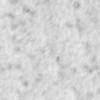
Label: no_change